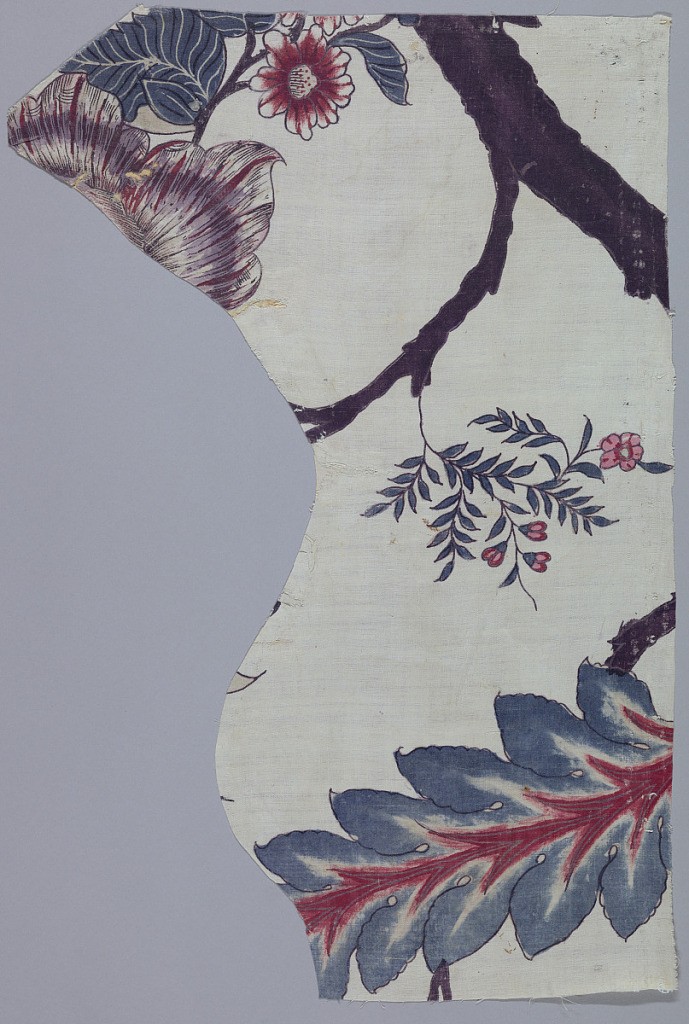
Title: Chintz fragment
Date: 18th century
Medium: cotton Technique: mordants for 2 reds and 2 purples applied by brush; madder dyed; blue applied over resist; yellow over blue for green; chintz on plain weave
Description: Irregular fragment of a large scale design with tree trunk, flowers and large leaves.